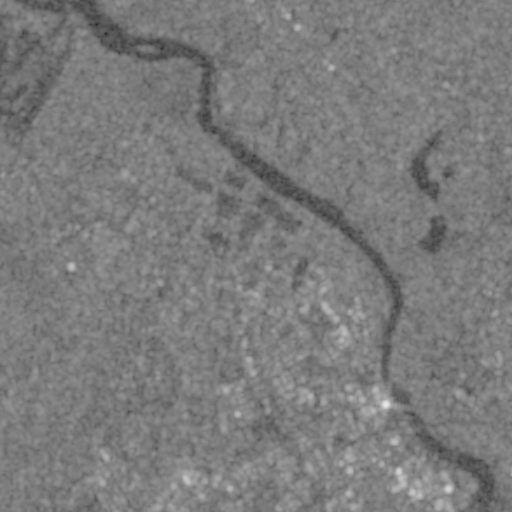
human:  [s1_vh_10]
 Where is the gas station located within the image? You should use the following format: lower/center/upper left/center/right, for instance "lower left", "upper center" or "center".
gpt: The gas station is located in the lower right of the image.
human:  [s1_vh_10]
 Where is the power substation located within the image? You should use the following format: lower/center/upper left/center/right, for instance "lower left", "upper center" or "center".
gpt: The power substation is located in the lower center of the image.
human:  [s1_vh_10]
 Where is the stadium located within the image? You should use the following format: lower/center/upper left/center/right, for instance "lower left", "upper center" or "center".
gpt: The stadium is located in the lower right of the image.
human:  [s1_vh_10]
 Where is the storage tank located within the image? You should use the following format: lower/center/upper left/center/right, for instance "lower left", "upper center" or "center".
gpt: The storage tank is located in the lower of the image.
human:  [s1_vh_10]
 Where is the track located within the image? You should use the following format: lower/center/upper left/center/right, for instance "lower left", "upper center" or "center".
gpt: The track is located in the center of the image.
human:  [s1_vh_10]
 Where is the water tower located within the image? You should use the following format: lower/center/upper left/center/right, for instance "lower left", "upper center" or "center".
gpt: The water tower is located in the lower right of the image.
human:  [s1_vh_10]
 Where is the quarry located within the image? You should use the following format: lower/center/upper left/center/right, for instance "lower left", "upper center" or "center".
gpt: There is no quarry in the image.

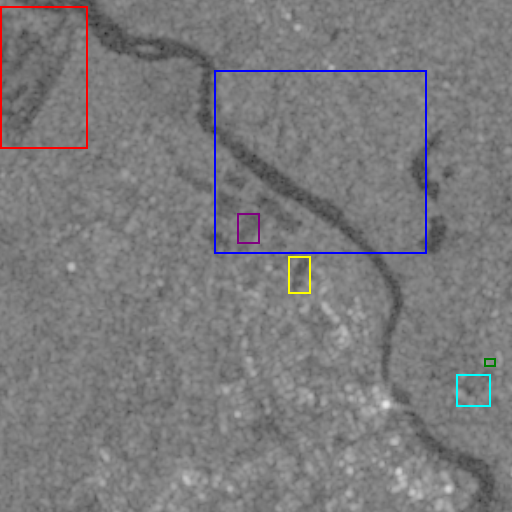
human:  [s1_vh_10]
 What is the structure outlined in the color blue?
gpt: The structure outlined in blue is a crop field.
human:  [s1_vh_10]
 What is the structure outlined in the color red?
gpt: The structure outlined in red is a park.
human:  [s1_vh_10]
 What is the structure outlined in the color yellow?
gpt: The structure outlined in yellow is a parking lot.
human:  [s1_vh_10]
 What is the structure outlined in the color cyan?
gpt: The structure outlined in cyan is a stadium.
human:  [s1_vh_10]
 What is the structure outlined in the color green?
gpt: The structure outlined in green is a storage tank.
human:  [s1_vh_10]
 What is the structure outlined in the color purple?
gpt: The structure outlined in purple is a track.
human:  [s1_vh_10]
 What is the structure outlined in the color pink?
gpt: There is no pink outline.